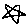
Label: star